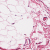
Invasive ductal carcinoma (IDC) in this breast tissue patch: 0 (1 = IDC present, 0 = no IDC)